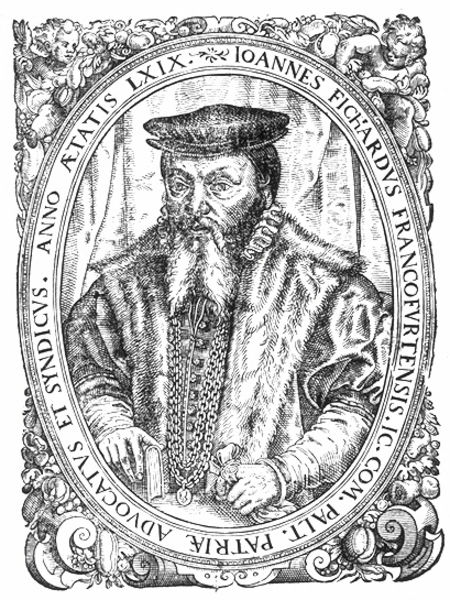
Titel: Bildnis des Johannes Fischart
Künstler: Jakob Lederlein
Institution: (Seriendruck)
Schlagwörter: gemälde, mann, grau, handschuhe, hut, mund, nase, schmuck, schwarz, tisch, weiss, blick, tuch, ornament, bart, mütze, augen, barock, falten, gesicht, johannes, kragen, pelz, rahmen, ärmel, bild, bildnis, hände, portrait, porträt, vorhang, mantel, reich, puffärmel, renaissance, vornehm, oval, rund, engel, früchte, putto, statue, fell, holzschnitt, schrift, alter mann, kette, grafik, graphik, schriftzug, könig, spitz, inschrift, brauen, knöpfe, ring, alter, buch, medaillon, druck, holzstich, stich, text, ketten, bürger, krause, fürst, girlanden, voluten, toga, mittelalter, wams, gelehrter, emblem, putten, kupferstich, putti, ärger, johann, patriotismus, latein, lateinisch, reformation, inquisition, würdenträger, frankfurt, puff, rollwerk, piercing, ioannes, fichard, ioannes fichardus, halfigur, scholastizismus